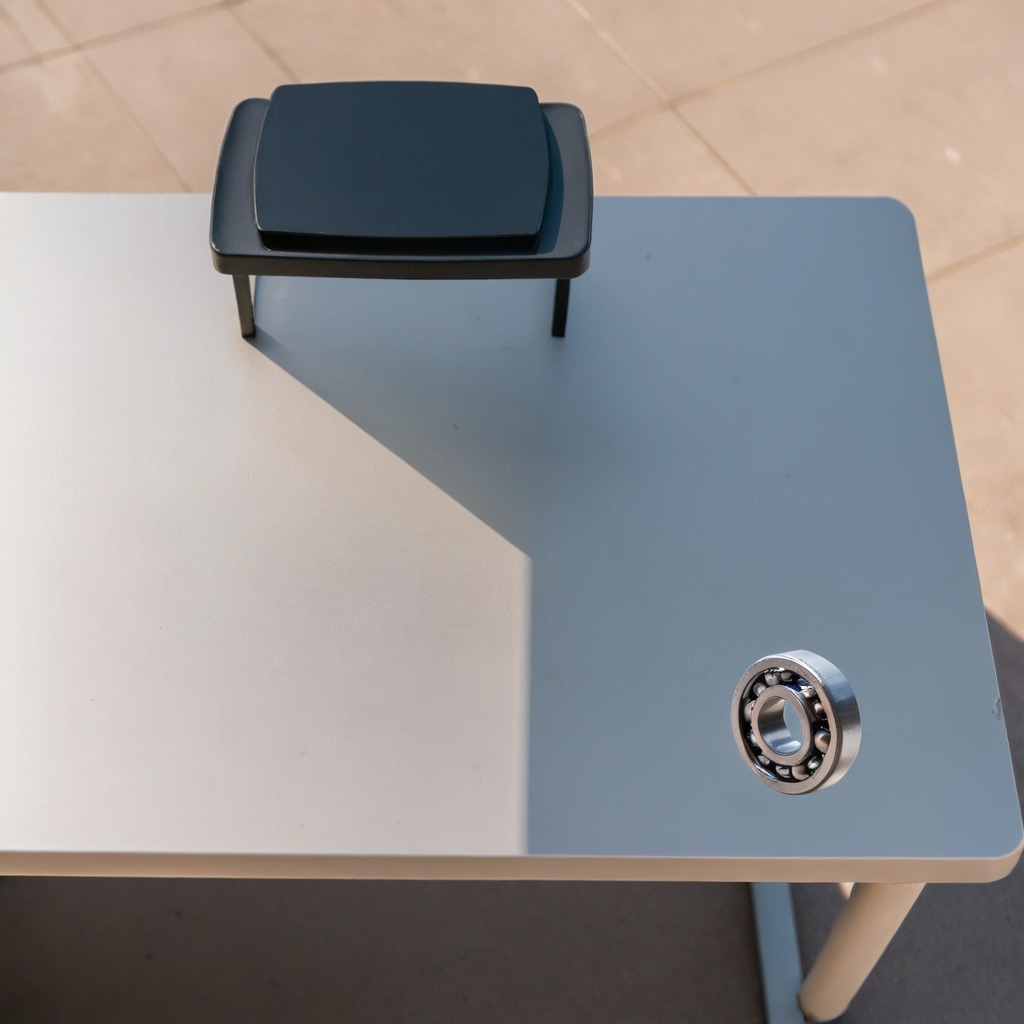
A metal ball bearing is lying on a clean utility table in a temporary outdoor tool station.